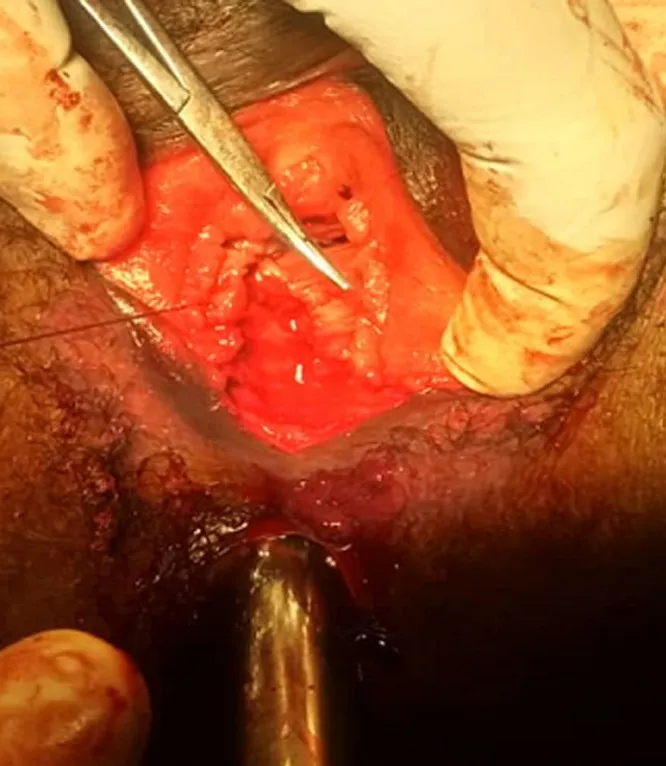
repair of rectal mucosa.
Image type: medical_photograph (other_medical_photograph)